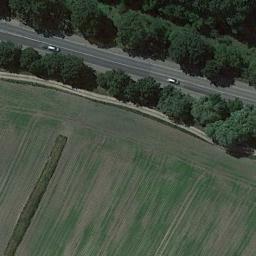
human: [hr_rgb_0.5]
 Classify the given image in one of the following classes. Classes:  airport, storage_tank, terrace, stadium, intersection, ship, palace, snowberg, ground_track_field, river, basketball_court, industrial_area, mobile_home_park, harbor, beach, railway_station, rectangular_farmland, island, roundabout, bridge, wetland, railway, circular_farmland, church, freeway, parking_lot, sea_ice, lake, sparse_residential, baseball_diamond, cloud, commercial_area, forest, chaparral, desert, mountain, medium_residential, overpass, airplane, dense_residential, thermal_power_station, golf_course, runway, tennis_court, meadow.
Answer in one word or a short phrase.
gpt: freeway